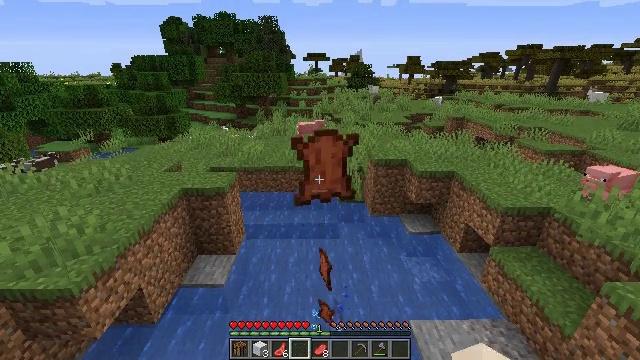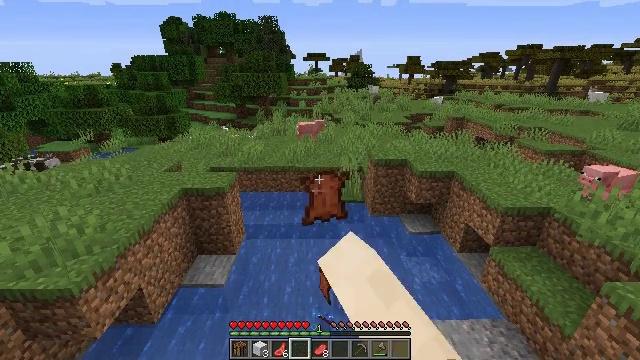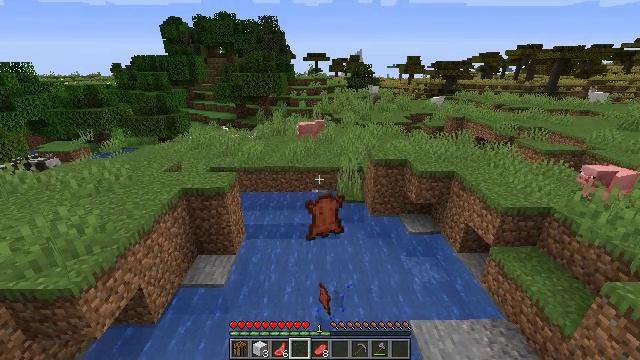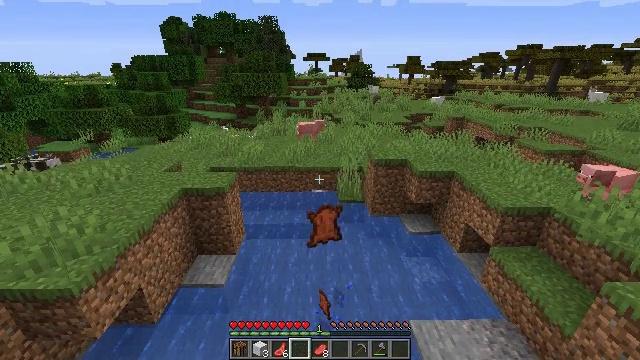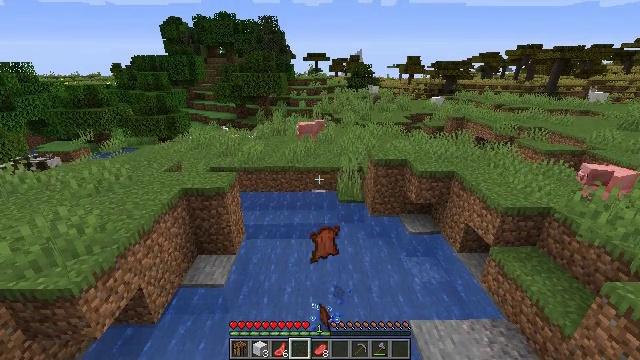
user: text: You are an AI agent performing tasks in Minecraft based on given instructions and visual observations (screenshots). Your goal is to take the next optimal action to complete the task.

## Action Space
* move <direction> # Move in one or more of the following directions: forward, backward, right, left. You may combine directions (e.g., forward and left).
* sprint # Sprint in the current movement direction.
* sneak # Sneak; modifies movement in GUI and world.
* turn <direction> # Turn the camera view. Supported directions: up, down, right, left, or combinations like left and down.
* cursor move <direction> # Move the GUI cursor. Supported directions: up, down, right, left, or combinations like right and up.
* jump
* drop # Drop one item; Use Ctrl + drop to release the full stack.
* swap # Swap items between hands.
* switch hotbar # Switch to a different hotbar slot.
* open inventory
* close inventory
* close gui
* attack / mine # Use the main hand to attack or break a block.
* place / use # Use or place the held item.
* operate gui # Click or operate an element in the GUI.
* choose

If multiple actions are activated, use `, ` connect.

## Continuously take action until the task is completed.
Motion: motion action
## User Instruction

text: Drop leather.
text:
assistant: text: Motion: drop
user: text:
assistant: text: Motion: drop
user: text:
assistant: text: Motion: drop
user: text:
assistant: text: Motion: no_op
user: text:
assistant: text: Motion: no_op